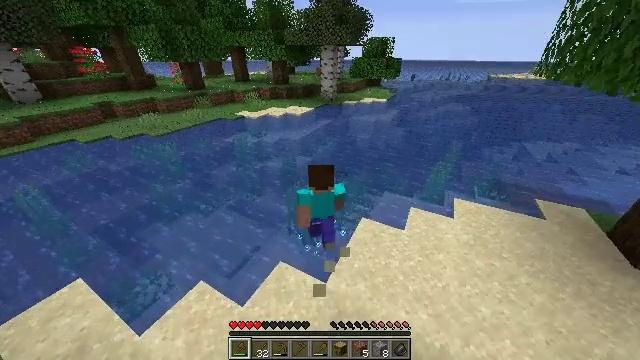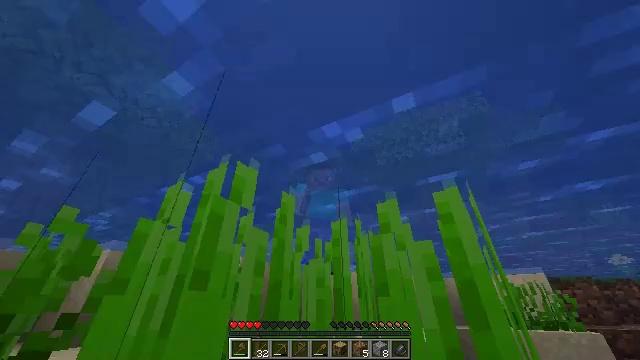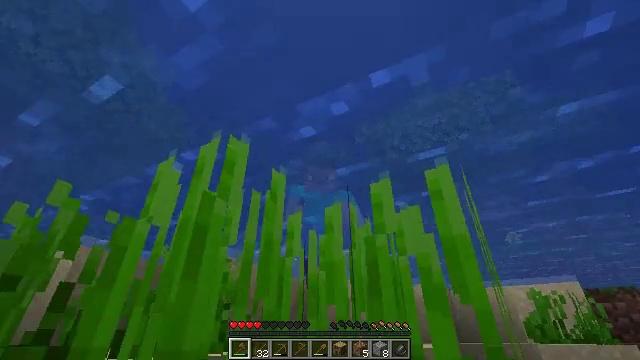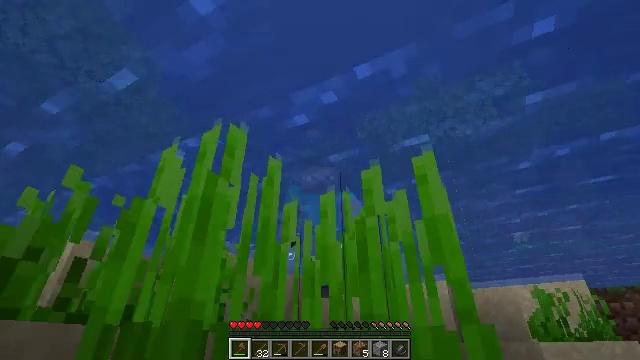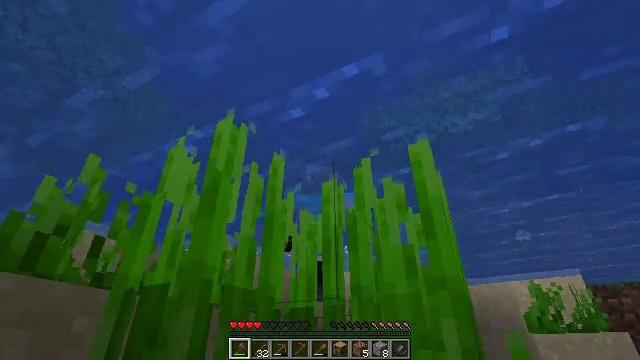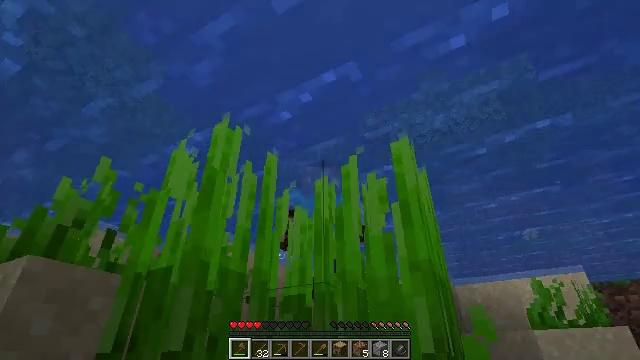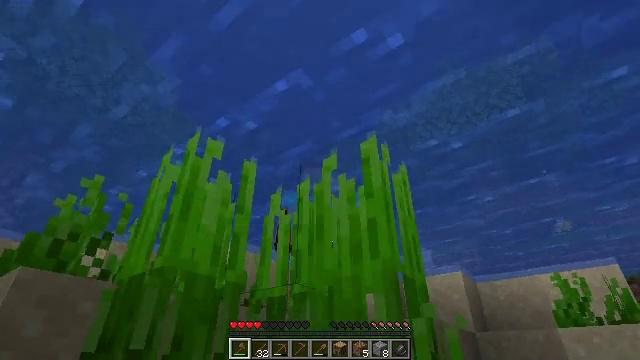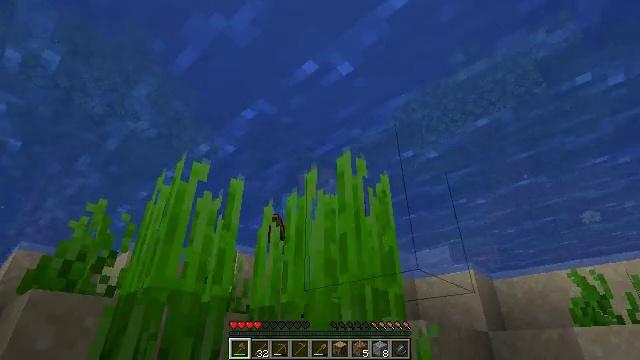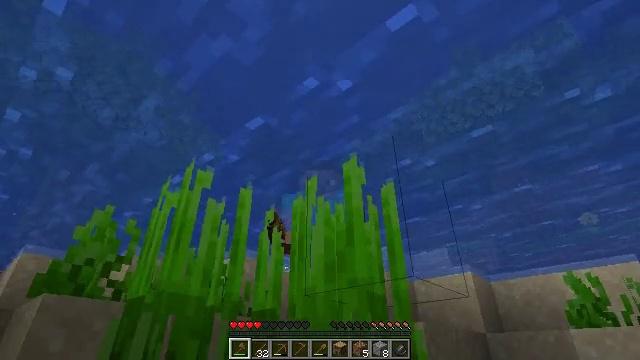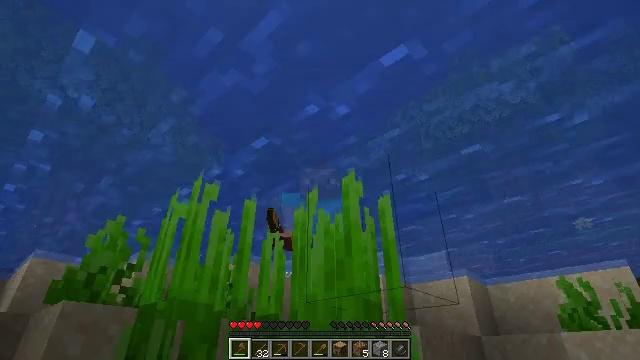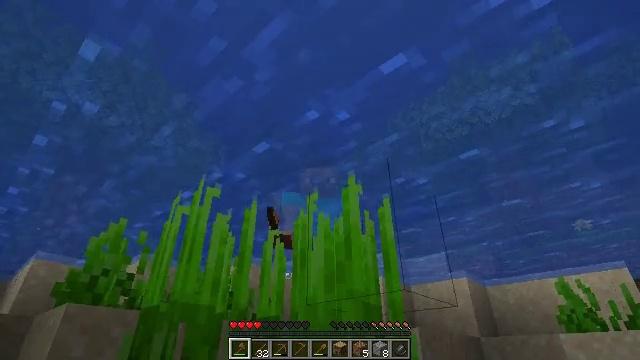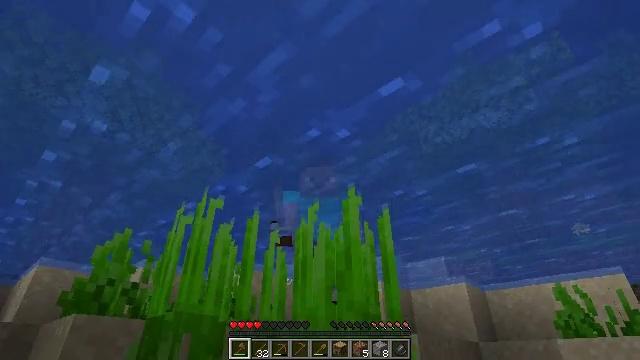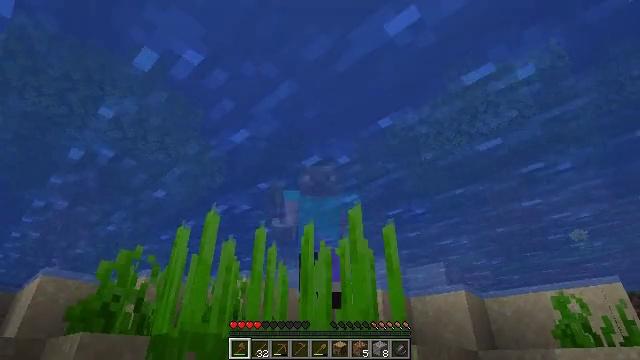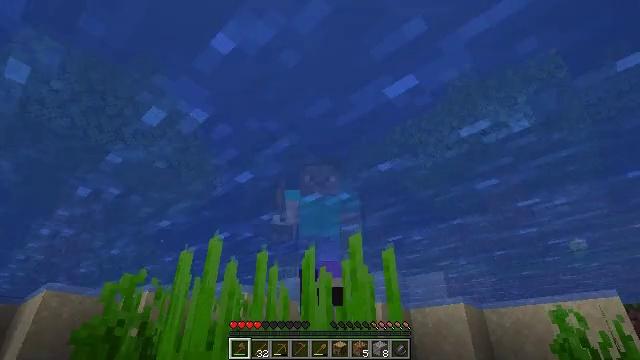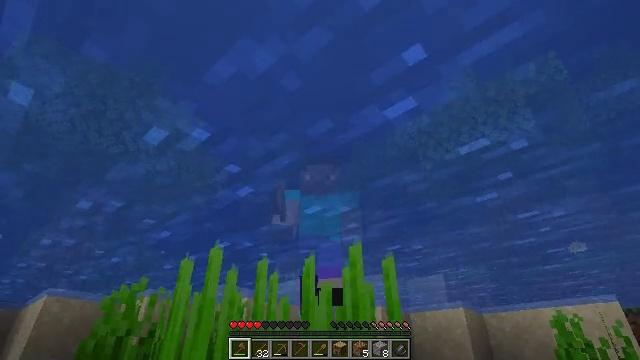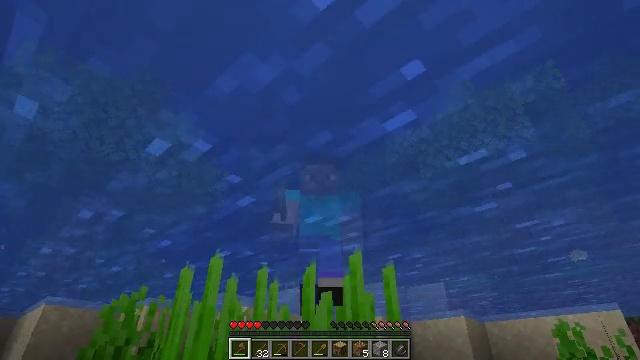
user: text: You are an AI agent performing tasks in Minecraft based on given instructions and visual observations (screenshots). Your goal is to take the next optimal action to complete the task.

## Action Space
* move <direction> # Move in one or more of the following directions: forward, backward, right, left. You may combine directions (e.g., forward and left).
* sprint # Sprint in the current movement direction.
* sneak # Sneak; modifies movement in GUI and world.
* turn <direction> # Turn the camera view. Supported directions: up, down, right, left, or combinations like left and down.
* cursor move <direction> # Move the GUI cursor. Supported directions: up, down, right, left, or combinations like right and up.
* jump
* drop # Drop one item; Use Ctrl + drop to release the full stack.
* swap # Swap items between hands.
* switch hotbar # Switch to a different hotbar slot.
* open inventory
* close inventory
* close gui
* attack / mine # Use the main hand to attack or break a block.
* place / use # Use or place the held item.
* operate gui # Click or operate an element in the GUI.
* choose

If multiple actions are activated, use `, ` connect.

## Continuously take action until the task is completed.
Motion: motion action
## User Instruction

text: Collect sand to make glass.
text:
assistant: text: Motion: move forward
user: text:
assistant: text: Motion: move forward
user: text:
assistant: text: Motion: move forward
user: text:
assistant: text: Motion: move forward
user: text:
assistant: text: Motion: move forward, turn left
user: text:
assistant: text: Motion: move forward, turn left
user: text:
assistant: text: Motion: move forward, turn left
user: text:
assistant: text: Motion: move forward
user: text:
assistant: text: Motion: move forward, jump
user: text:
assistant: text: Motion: move forward, jump
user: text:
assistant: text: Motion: move forward, jump
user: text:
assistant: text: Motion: move forward, jump
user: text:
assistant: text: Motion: move forward, jump
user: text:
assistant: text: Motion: move forward, jump
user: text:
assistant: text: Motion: move forward, turn down, jump
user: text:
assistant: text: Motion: move forward, jump
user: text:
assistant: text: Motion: move forward, jump
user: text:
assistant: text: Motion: move forward, jump
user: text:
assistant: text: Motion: move forward, jump
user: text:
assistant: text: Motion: move forward, jump
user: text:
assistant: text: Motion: move forward, jump
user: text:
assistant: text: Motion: move forward, jump
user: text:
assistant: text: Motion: move forward, jump
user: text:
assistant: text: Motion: move forward, jump
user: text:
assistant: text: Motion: move forward, turn left and down, jump
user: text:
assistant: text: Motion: move forward, turn left, jump
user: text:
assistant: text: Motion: move forward, turn left and up, jump
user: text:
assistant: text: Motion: move forward, turn up, jump
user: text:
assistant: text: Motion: move forward, turn up, jump
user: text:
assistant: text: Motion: move forward, jump